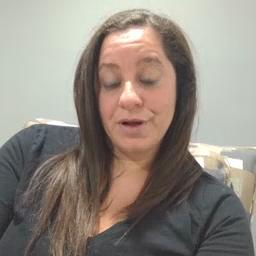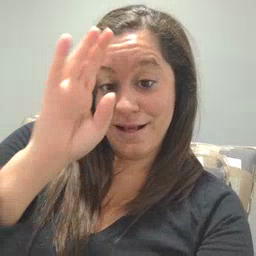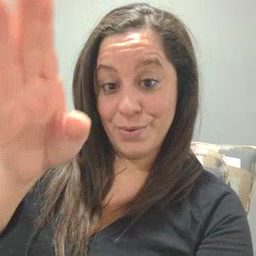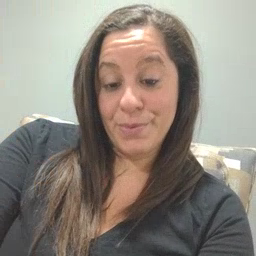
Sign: hello